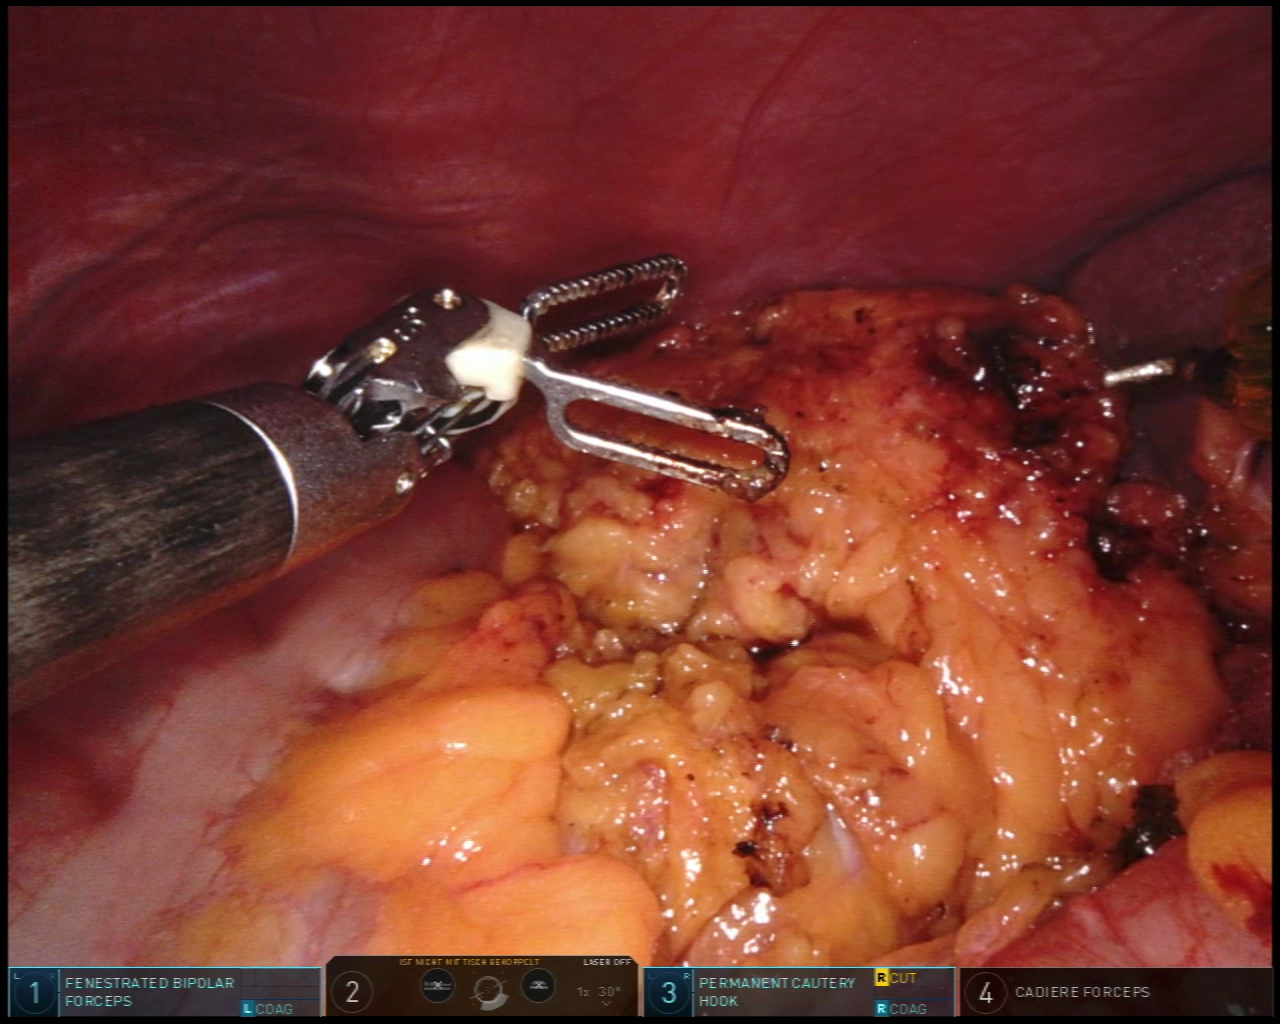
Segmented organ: abdominal_wall
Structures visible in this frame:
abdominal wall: yes
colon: yes
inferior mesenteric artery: no
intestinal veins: no
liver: no
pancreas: no
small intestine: no
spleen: yes
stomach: no
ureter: no
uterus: no
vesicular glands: no